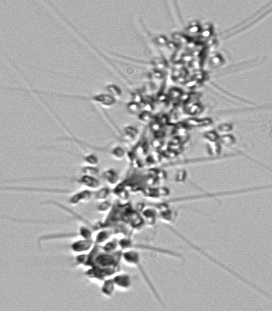
Label: Chaetoceros_didymus_TAG_external_flagellate